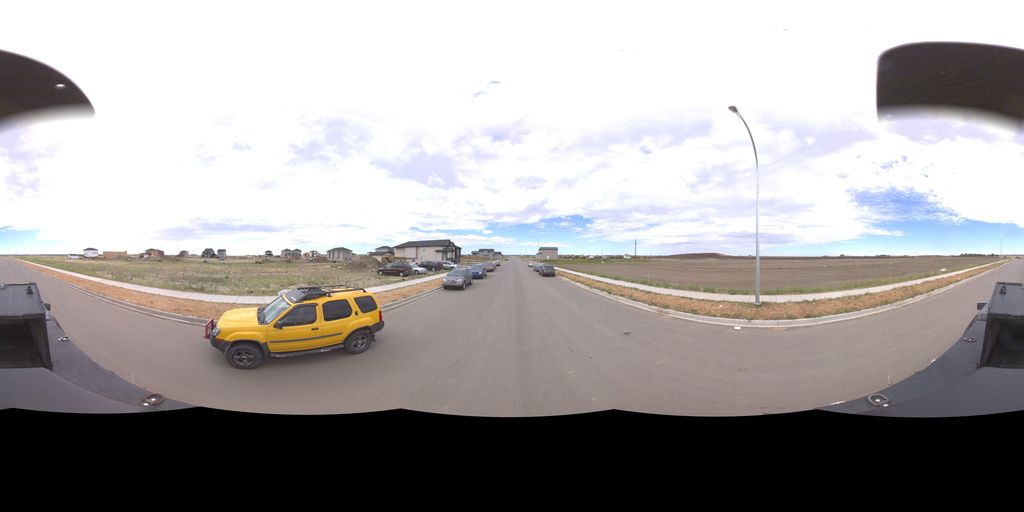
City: saskatoon